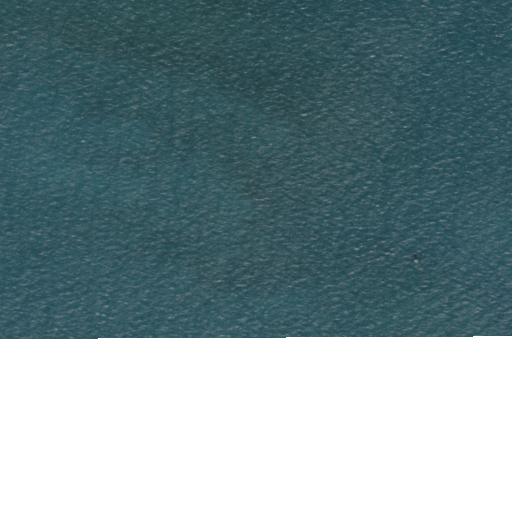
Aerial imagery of rock in Florida named Western Head containing only open water